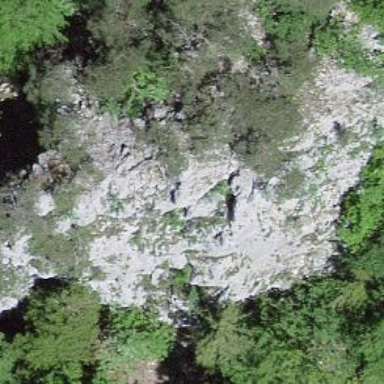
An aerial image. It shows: Cliff in nature.